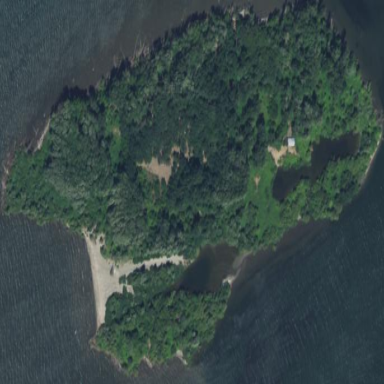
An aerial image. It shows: Islet.